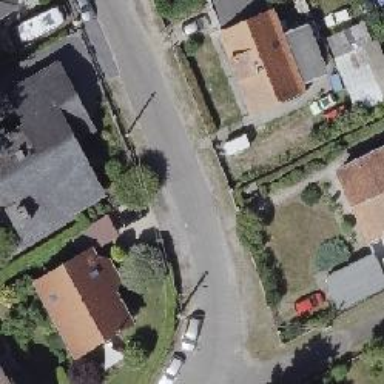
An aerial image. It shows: Driveway.